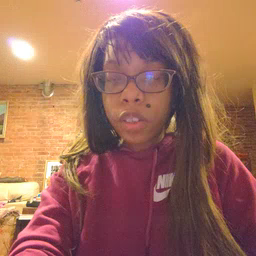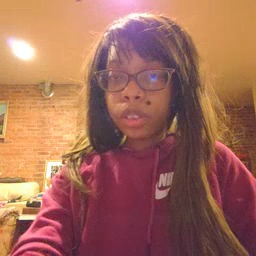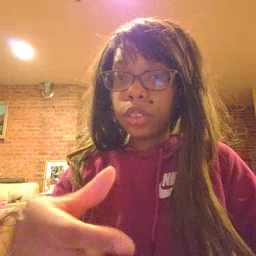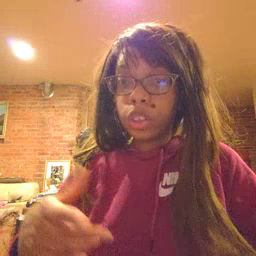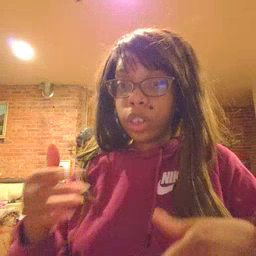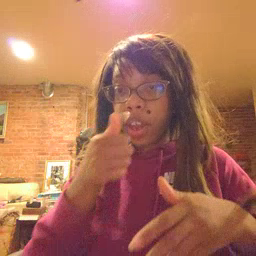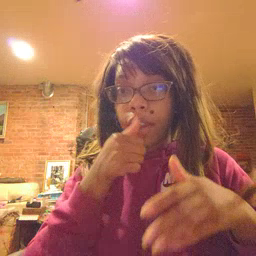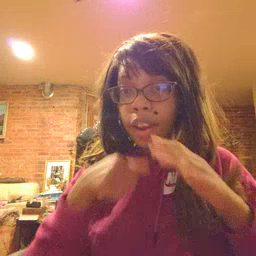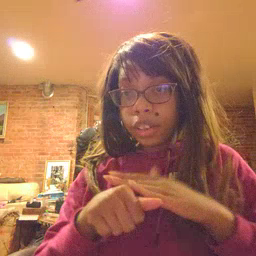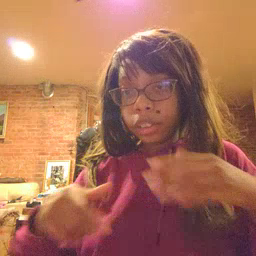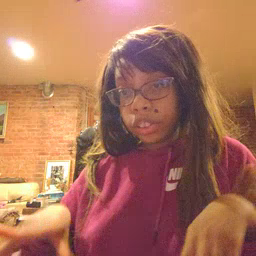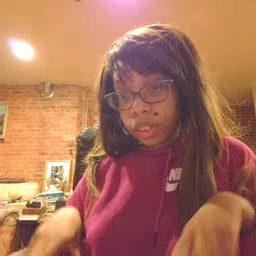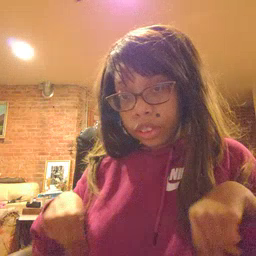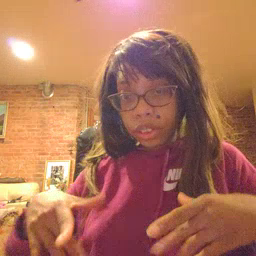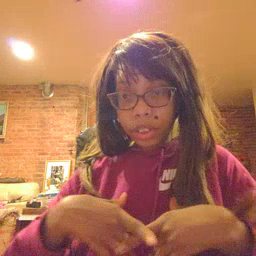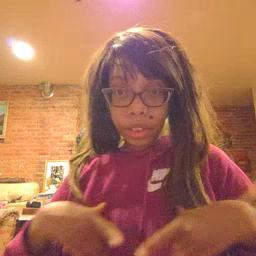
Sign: underwear